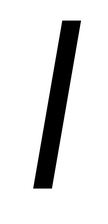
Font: Roboto-Italic_Condensed_Italic